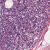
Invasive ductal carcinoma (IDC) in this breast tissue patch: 1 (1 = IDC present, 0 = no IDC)